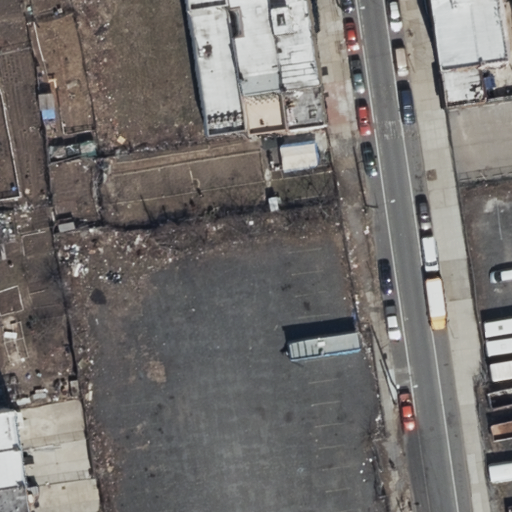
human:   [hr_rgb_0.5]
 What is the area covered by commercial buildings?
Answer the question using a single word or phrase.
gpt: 0m2

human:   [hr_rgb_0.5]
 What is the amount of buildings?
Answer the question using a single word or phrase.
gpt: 8

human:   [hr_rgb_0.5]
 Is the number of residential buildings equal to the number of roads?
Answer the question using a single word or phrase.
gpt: no

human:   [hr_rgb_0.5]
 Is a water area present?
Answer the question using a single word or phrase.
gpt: no

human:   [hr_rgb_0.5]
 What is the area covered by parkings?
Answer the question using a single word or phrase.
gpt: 354m2

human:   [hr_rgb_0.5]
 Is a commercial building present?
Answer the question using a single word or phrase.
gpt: no

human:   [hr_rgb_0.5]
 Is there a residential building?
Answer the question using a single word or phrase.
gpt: yes

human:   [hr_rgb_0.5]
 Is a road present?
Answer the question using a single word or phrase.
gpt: yes

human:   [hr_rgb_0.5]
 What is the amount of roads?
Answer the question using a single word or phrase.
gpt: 1

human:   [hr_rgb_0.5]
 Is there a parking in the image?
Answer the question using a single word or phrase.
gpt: yes

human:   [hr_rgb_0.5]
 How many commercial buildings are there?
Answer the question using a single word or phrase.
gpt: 0

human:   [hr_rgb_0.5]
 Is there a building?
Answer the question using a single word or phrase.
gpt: yes

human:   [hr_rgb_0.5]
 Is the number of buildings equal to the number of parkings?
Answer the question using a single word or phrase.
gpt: no

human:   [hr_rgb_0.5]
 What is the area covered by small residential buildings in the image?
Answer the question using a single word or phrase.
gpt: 149m2

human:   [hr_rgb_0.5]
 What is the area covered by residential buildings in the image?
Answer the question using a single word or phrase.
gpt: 856m2

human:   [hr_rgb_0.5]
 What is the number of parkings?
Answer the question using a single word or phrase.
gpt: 1

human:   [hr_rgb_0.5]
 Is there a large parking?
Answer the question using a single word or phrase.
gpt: no

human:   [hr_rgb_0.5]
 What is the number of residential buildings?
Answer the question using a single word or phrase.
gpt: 8

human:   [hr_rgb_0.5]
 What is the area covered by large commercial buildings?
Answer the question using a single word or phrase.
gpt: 0m2

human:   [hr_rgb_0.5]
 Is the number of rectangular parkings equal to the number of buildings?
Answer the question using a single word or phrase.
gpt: no

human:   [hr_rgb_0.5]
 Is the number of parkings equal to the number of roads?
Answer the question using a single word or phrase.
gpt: yes

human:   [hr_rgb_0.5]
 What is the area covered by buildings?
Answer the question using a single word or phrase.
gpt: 856m2

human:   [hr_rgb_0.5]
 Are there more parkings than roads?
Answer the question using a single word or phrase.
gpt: no

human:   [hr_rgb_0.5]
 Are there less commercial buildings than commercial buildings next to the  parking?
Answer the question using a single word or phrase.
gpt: no

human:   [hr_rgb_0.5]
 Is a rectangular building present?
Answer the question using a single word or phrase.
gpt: yes

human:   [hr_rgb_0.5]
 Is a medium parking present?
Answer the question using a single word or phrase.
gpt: yes

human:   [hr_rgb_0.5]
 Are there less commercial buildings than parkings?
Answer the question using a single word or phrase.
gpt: yes

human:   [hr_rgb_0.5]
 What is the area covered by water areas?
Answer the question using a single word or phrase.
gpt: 0m2

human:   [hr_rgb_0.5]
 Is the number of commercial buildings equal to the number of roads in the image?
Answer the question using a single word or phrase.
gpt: no

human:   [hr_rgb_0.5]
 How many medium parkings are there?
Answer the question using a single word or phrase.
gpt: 1

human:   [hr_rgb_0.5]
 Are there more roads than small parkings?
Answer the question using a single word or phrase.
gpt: yes

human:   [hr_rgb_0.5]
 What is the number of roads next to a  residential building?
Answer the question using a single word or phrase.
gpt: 1

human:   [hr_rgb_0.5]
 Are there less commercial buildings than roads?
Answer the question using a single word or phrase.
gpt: yes

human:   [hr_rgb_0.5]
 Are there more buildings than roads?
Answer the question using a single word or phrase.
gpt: yes

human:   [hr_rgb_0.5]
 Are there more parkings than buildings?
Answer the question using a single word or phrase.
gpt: no

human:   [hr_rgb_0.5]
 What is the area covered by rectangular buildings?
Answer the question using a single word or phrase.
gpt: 736m2

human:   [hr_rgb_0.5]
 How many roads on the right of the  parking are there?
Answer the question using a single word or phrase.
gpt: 0

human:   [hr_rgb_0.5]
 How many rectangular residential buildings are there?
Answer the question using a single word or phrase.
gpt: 7

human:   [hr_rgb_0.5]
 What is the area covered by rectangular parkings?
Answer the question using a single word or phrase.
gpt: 354m2

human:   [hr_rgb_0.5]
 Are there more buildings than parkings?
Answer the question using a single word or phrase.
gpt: yes

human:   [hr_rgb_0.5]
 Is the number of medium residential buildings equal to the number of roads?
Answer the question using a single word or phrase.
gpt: no

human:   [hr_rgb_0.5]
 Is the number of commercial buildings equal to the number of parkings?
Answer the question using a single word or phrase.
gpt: no

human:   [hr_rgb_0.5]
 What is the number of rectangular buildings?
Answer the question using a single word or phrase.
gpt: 7

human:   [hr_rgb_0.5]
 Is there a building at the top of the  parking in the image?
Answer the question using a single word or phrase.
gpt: yes

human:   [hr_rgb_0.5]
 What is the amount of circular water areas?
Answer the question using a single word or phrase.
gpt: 0

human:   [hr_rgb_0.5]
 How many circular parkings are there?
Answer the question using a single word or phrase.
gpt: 0

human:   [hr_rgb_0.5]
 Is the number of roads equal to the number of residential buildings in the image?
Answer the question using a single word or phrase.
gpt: no

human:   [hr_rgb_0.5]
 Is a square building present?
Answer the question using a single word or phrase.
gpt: no

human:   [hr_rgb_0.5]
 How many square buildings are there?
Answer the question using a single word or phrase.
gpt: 0

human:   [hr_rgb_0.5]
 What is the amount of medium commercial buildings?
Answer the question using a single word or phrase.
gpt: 0

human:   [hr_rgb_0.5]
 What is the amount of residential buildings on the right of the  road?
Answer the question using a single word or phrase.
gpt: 2

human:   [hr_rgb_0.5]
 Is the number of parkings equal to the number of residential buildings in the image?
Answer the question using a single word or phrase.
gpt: no

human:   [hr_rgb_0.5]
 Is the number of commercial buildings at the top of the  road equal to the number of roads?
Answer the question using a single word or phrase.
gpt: no

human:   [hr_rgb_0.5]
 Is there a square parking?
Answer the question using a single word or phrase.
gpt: no

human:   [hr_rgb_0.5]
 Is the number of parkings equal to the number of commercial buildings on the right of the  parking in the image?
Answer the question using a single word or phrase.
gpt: no

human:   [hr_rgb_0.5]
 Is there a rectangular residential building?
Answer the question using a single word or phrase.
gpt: yes

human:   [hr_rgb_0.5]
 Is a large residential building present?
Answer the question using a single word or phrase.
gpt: no

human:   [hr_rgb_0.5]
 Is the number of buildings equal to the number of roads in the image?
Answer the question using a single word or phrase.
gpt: no

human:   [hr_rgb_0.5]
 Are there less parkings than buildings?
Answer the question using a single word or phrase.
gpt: yes

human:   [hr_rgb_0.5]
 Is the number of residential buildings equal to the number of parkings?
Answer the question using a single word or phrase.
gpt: no

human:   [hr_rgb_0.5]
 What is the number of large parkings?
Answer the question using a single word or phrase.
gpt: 0

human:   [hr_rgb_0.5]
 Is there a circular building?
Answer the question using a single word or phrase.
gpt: no

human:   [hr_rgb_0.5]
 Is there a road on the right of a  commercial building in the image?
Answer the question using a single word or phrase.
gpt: no

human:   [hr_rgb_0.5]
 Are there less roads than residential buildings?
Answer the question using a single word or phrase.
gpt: yes